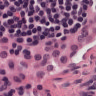
Metastatic tissue present: no